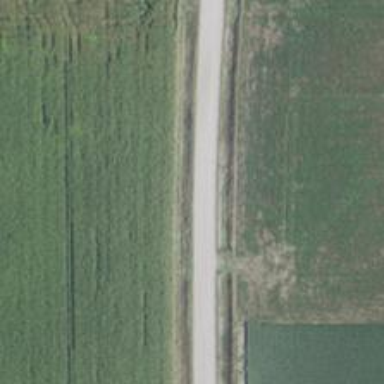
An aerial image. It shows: Tertiary road.